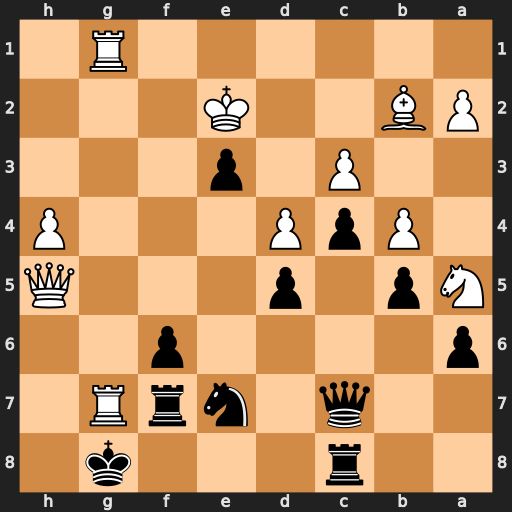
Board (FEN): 2r3k1/2q1nrR1/p4p2/Np1p3Q/1PpP3P/2P1p3/PB2K3/6R1
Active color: b
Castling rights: -
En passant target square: -
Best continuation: Rxg7 Rxg7+ Kxg7